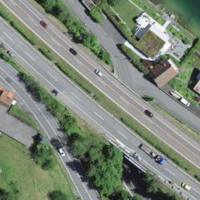
EUNIS habitat code: 57
Species observed at this site:
Phalacrocorax carbo
Corvus corone
Podiceps cristatus
Larus michahellis
Turdus merula
Fulica atra
Anas platyrhynchos
Hirundo rustica
Pica pica
Phoenicurus ochruros
Passer domesticus
Motacilla alba
Columba palumbus